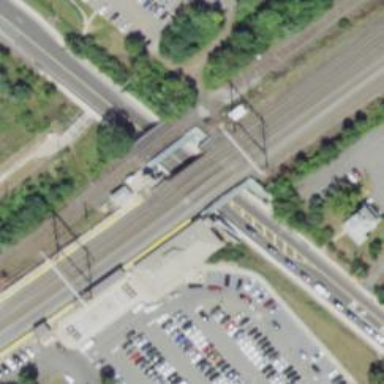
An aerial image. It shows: Railway bridge with electrified contact lines.